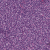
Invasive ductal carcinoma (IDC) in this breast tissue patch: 1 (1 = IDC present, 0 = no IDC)